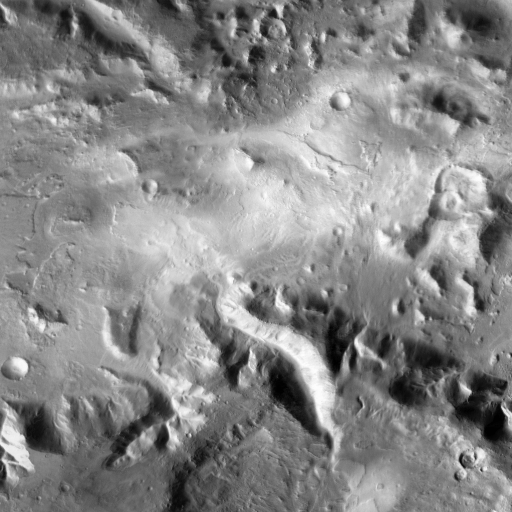
Crater classes present: Background, Other, Buried